Interaction volume radius: 5 \u00c5
Interaction volume height: 15 \u00c5
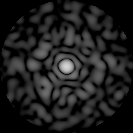
Disorder parameter: 0.8479